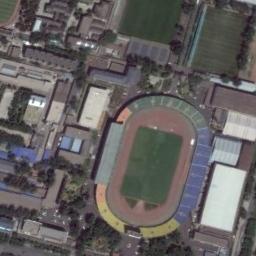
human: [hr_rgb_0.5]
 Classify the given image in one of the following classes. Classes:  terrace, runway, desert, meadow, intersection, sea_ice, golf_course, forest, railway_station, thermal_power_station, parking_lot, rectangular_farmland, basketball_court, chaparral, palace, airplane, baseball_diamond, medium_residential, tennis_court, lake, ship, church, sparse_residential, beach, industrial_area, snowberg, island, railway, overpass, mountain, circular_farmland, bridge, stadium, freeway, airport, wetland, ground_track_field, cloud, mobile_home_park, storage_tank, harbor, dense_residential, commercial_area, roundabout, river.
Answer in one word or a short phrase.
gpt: stadium